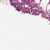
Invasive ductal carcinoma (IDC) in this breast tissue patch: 0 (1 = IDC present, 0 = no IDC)